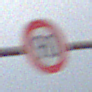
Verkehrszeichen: Geschwindigkeit90
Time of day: Midday
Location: Outdoor (Nature)
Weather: PartlyCloudy
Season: NotSpecified
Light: Natural